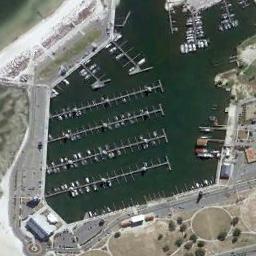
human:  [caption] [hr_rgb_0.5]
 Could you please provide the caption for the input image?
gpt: The harbor with lots of neatly docked boats is surrounded by a some clearings and a house is on the shore .

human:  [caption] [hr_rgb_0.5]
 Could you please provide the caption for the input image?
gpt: Lawns and roads surround the harbor  There are some yachts moored neatly on the sea side .

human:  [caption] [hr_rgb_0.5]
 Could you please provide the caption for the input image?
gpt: There are more ships in the middle of the harbor .

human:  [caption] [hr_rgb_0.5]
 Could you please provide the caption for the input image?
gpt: Many ships are in the harbor .

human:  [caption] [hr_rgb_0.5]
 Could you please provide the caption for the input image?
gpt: There are some buildings around the harbor with some ships .